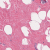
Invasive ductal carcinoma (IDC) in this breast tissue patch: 0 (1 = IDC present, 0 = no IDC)